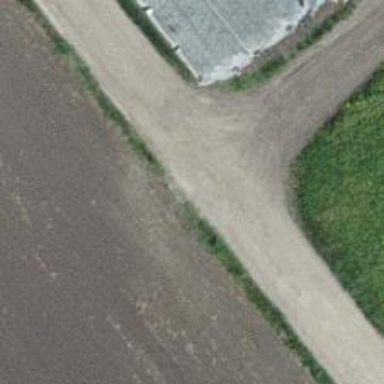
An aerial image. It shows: Track road with concrete plates surface of grade 2 quality.